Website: macys
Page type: customer-info-address
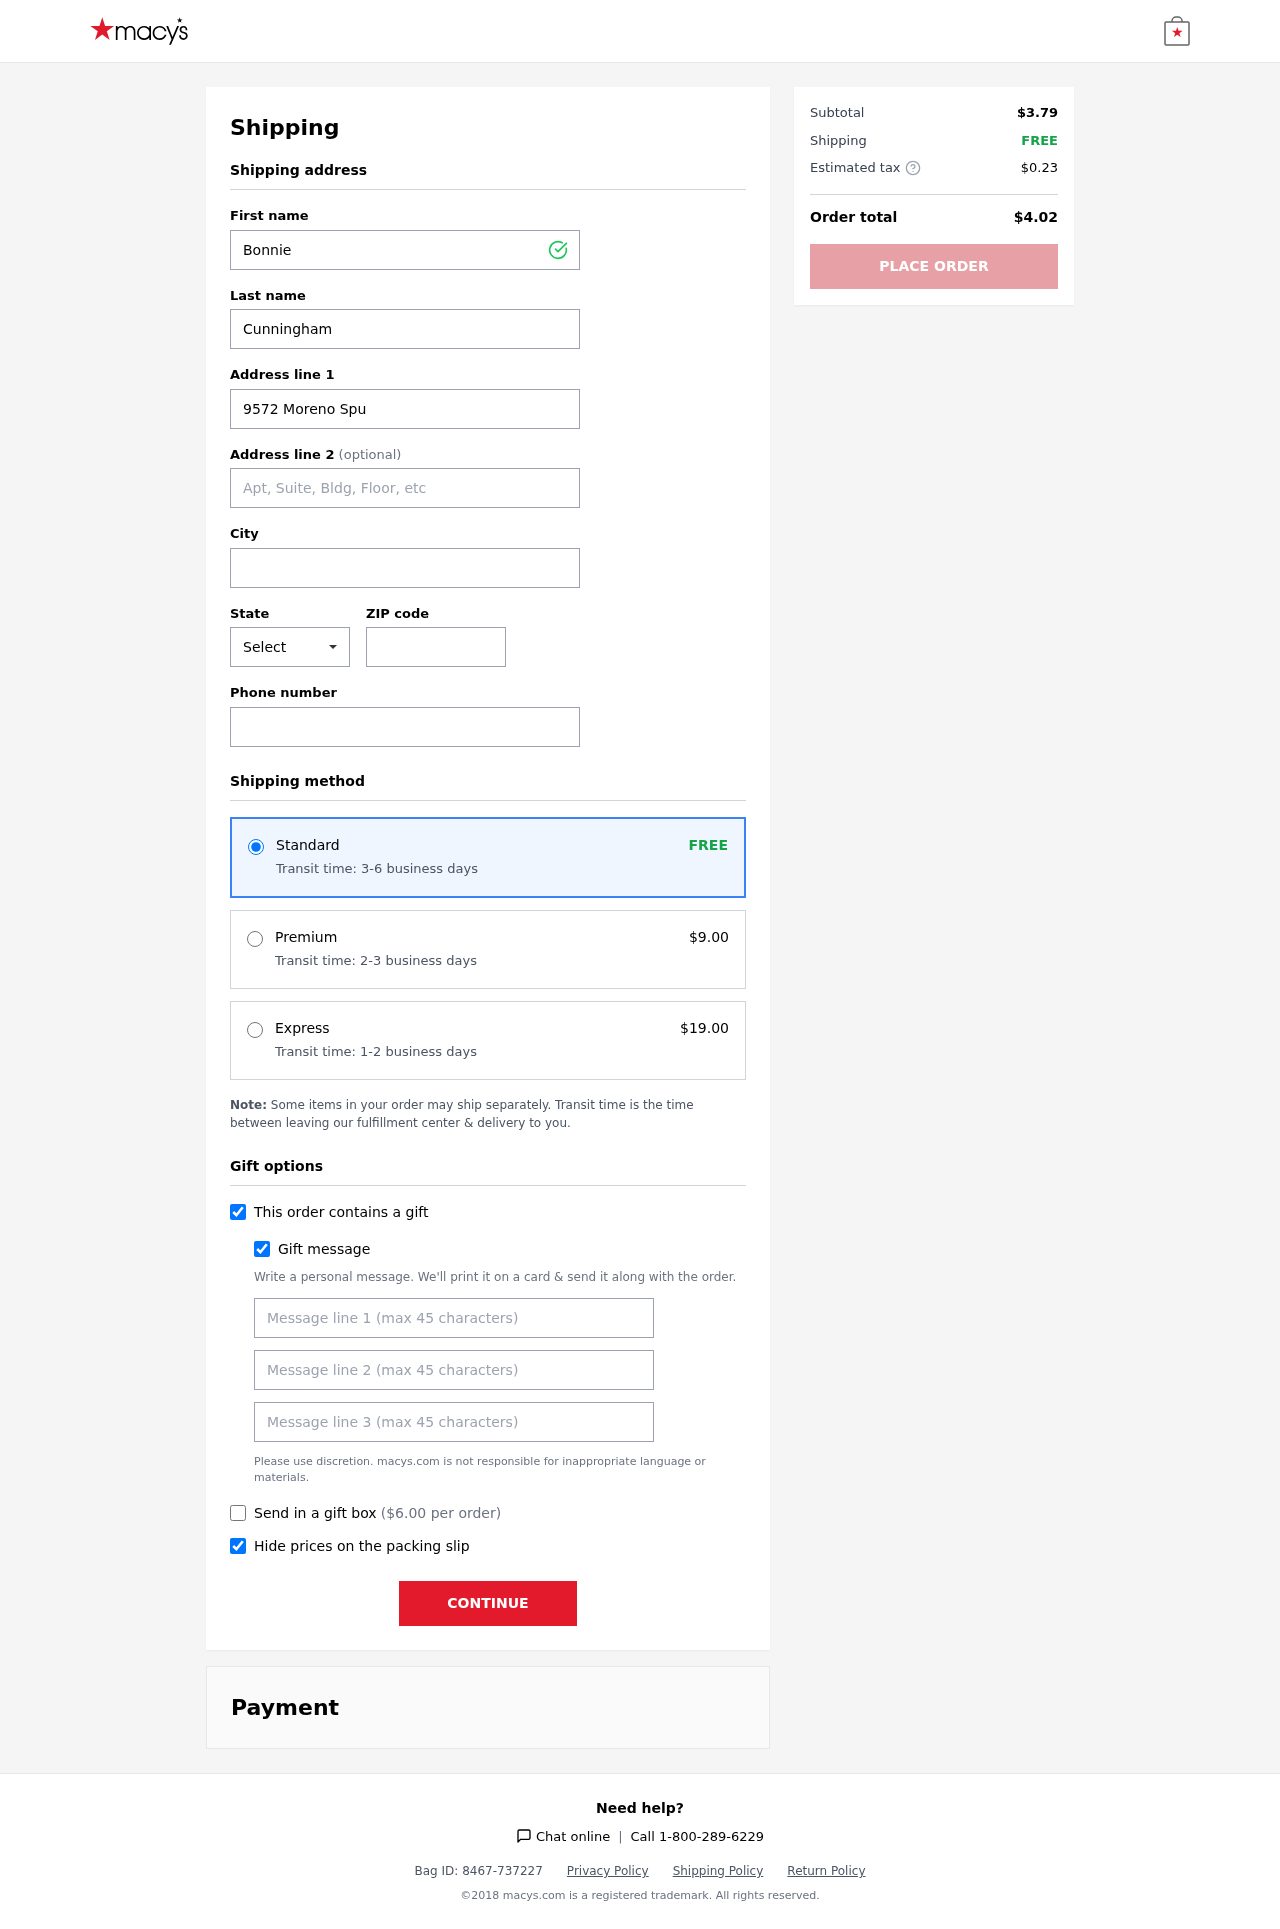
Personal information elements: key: PII_CITY
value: Erinfort
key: PII_FIRSTNAME
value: Bonnie
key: PII_GIFT_MESSAGE
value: Hey Maria, I thought these adorable little cookies would brighten your day and bring a sweet smile—just like you do for everyone around you! Enjoy the apple cinnamon goodness!  Bonnie
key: PII_LASTNAME
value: Cunningham
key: PII_PHONE
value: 7252413206
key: PII_POSTCODE
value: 36016
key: PII_STATE_ABBR
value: CO
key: PII_STREET
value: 9572 Moreno Spurs Apt. 371
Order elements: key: ORDER_SHIPPING_STANDARD
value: FREE
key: ORDER_SHIPPING_STANDARD_TIME
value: Transit time: 3-6 business days
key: ORDER_SHIPPING_PREMIUM
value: $9.00
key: ORDER_SHIPPING_PREMIUM_TIME
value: Transit time: 2-3 business days
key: ORDER_SHIPPING_EXPRESS
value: $19.00
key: ORDER_SHIPPING_EXPRESS_TIME
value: Transit time: 1-2 business days
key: ORDER_GIFT_BOX_FEE
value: $6.00
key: ORDER_SUBTOTAL
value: $3.79
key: ORDER_SHIPPING_COST
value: FREE
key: ORDER_TAX
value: $0.23
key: ORDER_TOTAL
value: $4.02